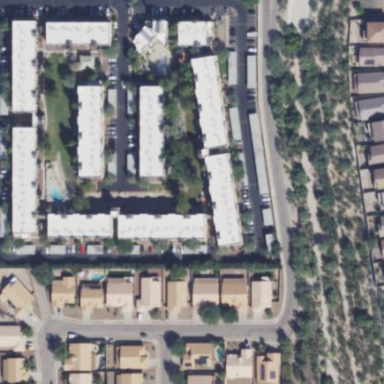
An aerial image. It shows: Residential area with apartments.